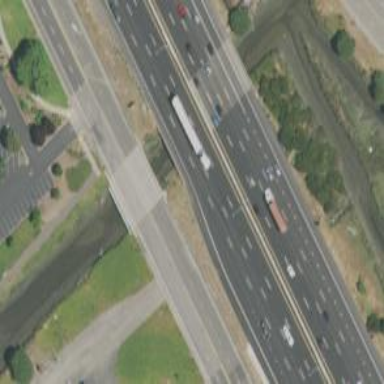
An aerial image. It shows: Motorway bridge.